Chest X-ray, AP view. Patient: 53 years old, sex F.
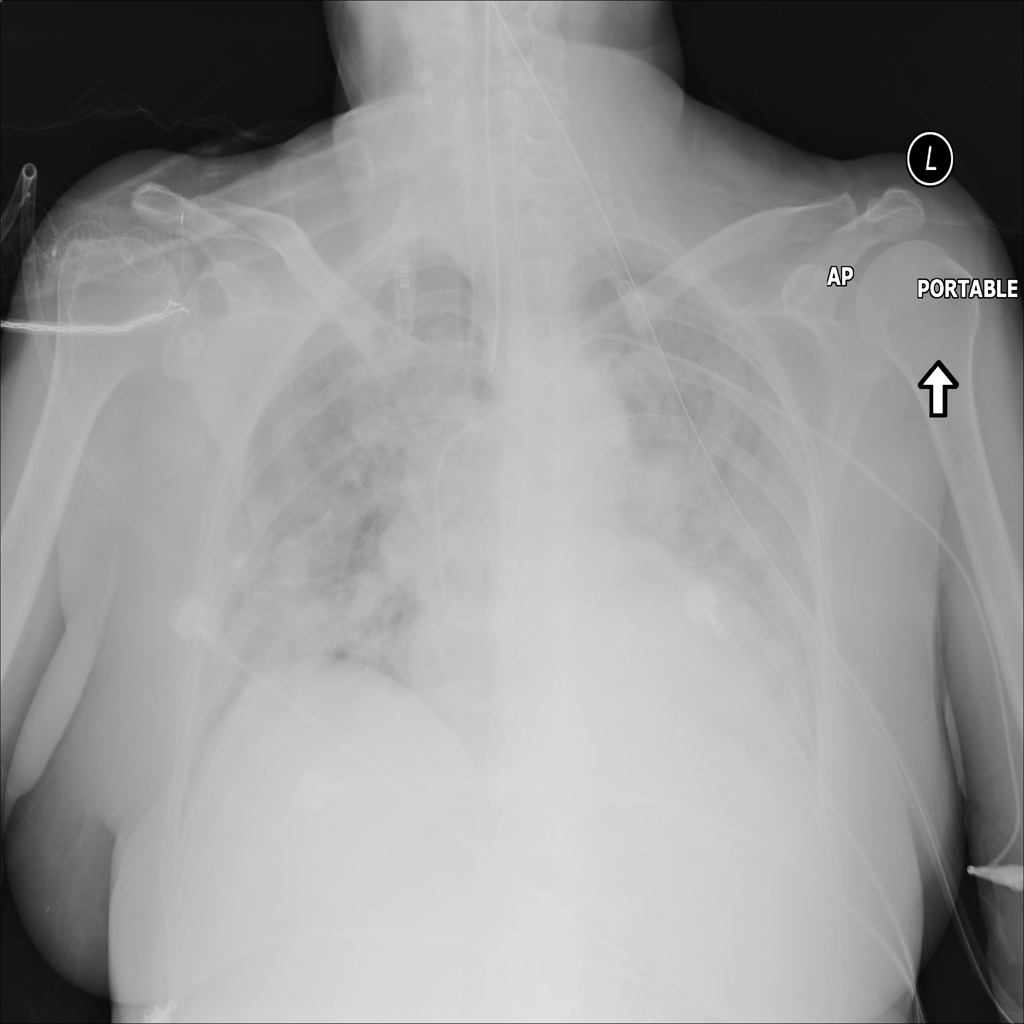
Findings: Edema, Pneumonia